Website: lowes
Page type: billing-address
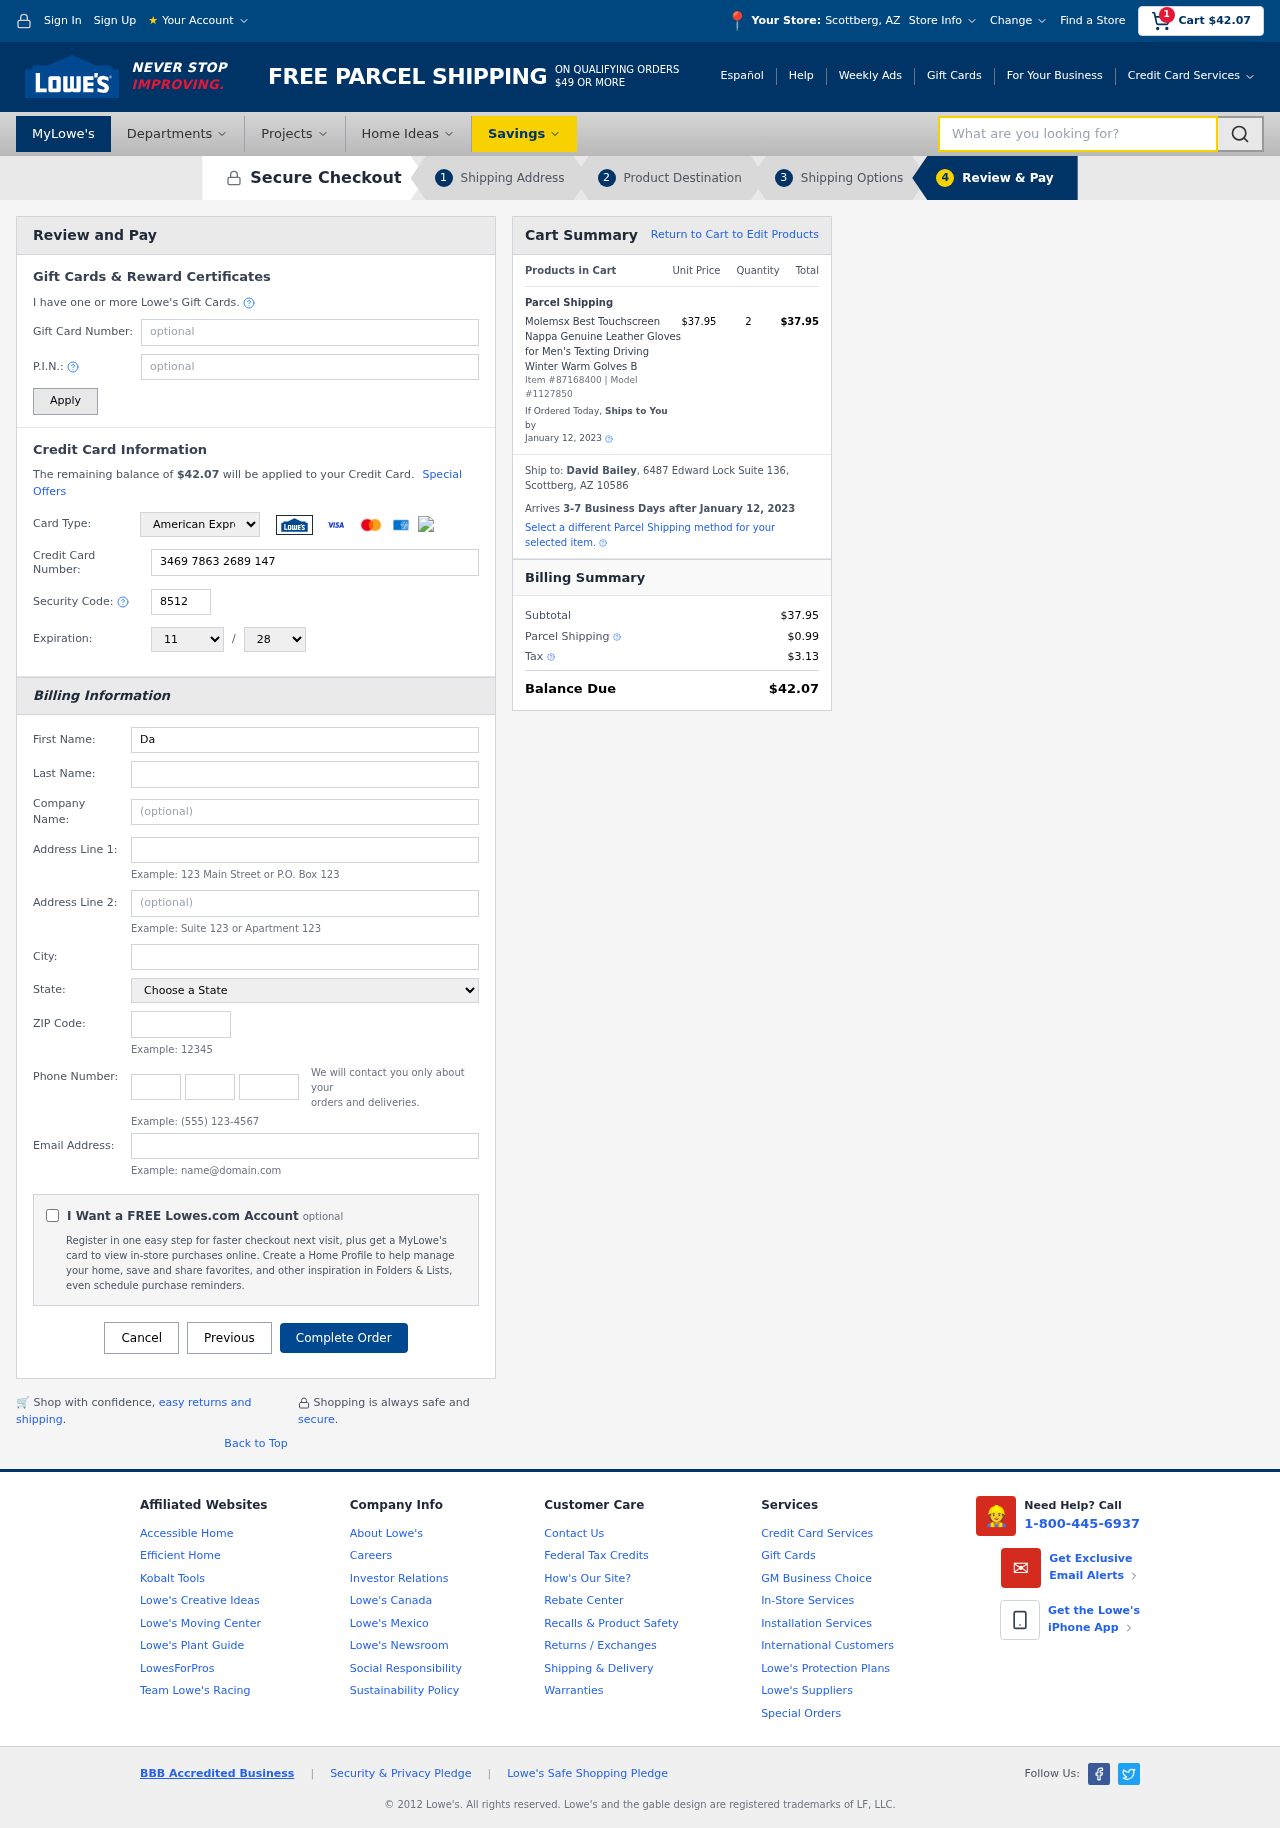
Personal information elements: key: PII_CARD_CVV
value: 8512
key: PII_CARD_EXPIRY_MONTH
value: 11
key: PII_CARD_EXPIRY_YEAR
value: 28
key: PII_CARD_NUMBER
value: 3469 7863 2689 147
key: PII_CARD_TYPE
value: American Express
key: PII_CITY
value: Scottberg
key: PII_CITY_STATE
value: Scottberg, AZ
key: PII_COMPANY
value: Harmon-Olson
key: PII_EMAIL
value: david.bailey@yahoo.com
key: PII_FIRSTNAME
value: David
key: PII_FULLNAME
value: David Bailey
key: PII_LASTNAME
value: Bailey
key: PII_PHONE_AREA
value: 277
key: PII_PHONE_PREFIX
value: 552
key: PII_PHONE_SUFFIX
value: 7506
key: PII_POSTCODE
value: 10586
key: PII_STATE
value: Arizona
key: PII_STREET
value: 6487 Edward Lock Suite 136
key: PII_CITY_STATE_ZIP
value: Scottberg, AZ 10586
Product elements: key: PRODUCT1_NAME
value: Molemsx Best Touchscreen Nappa Genuine Leather Gloves for Men's Texting Driving Winter Warm Golves B
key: PRODUCT1_PRICE
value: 37.95
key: PRODUCT1_QUANTITY
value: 2
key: PRODUCT_ITEM_NUMBER
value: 87168400
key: PRODUCT_MODEL_NUMBER
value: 1127850
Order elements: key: ORDER_SUBTOTAL
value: $42.07
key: ORDER_TOTAL
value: $42.07
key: ORDER_SHIPPING_DATE
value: January 12, 2023
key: ORDER_SUBTOTAL
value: $37.95
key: ORDER_DELIVERY_DATE
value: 3-7 Business Days after January 12, 2023
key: ORDER_SHIPPING_DATE2
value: January 12, 2023
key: ORDER_SUBTOTAL2
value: $37.95
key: ORDER_SHIPPING_COST
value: $0.99
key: ORDER_TAX
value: $3.13
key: ORDER_TOTAL2
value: $42.07
Search elements: key: HEADER_SEARCH
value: What are you looking for?